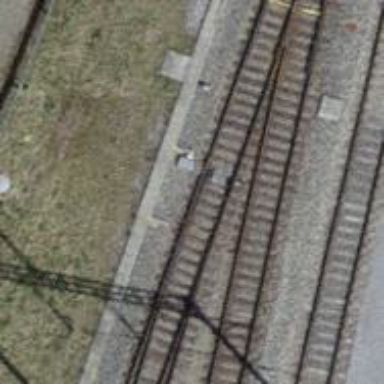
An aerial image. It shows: Railway switch.